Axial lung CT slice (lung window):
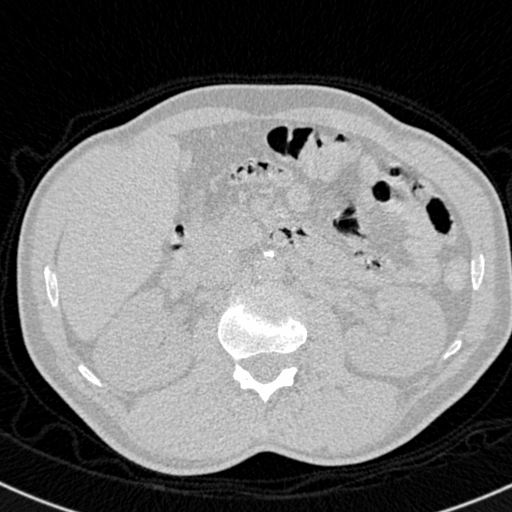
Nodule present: no